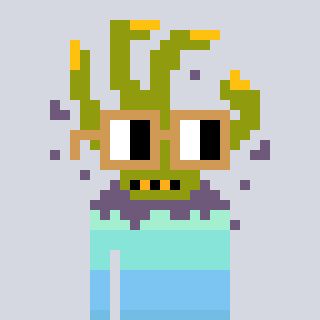
a pixel art character with square brown glasses, a zombie-hand-shaped head and a blue-colored body on a cool background